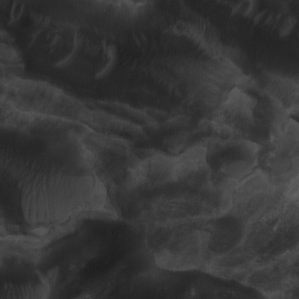
Label: non_frost